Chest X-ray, AP view. Patient: 83 years old, sex M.
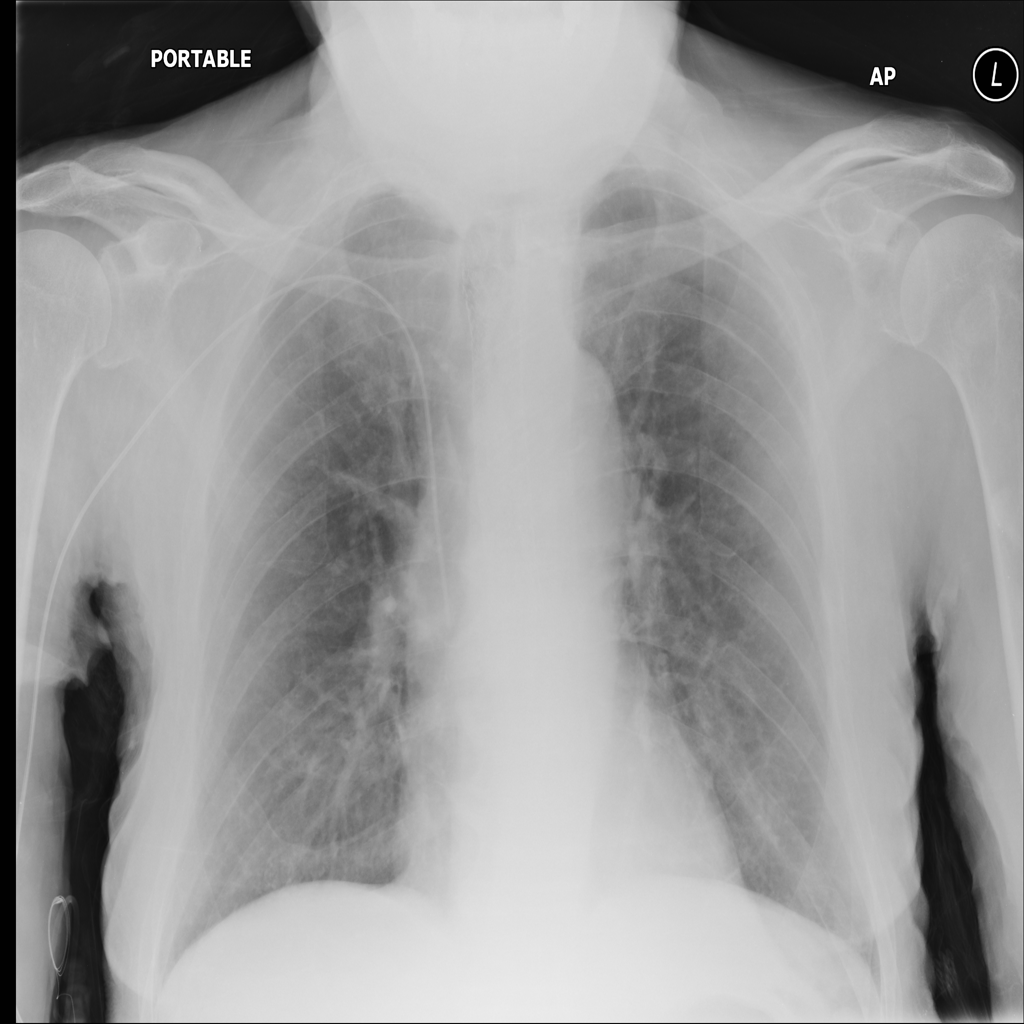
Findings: No Finding